Aerial crown-view tile of a tropical tree (Barro Colorado Island, Panama), acquired 20250414:
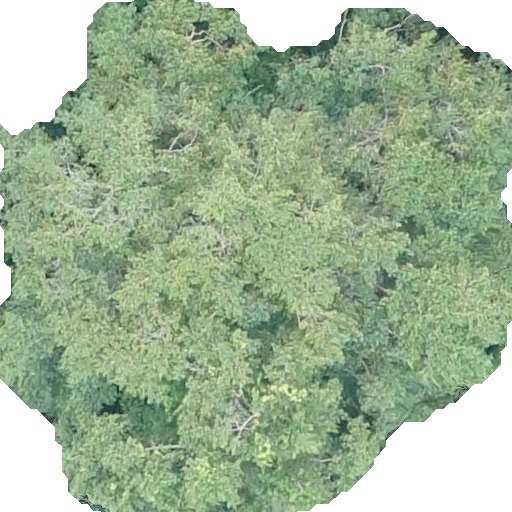
Species: Chrysophyllum cainito
GBIF accepted scientific name: Chrysophyllum cainito
Crown area: 327.467 m²